Question: This is an 8-digit puzzle. Find the minimum number of steps to restore it.
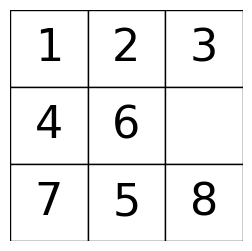
Answer: 3